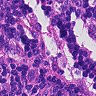
Metastatic tissue present: no